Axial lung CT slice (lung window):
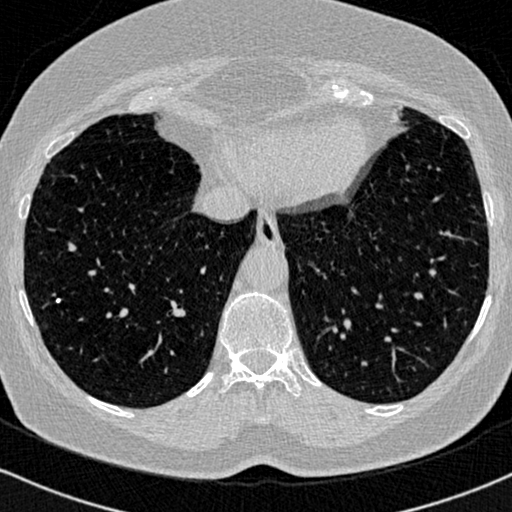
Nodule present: no